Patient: sex M, age 58
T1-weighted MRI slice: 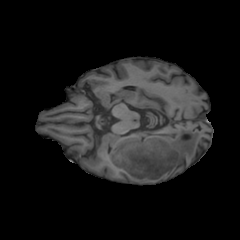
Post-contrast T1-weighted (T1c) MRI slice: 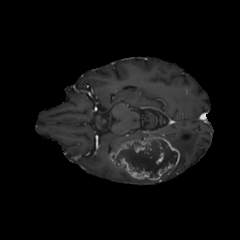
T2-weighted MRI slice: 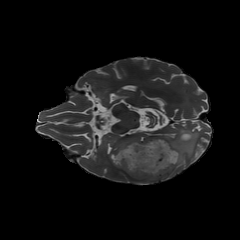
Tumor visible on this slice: yes
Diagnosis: Glioblastoma, IDH-wildtype
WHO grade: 4